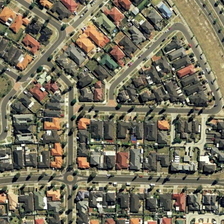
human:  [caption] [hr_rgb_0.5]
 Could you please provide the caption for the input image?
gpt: on both sides of the road are residential buildings .

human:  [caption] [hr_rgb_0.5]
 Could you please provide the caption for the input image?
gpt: the road extending in all directions, automobile running in above .

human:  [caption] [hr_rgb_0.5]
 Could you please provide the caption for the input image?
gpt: many buildings and some green trees are in a dense residential area .

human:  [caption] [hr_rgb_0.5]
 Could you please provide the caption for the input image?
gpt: many buildings and some green trees are in a dense residential area .

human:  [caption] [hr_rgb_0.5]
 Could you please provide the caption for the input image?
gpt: on both sides of the road are residential buildings .